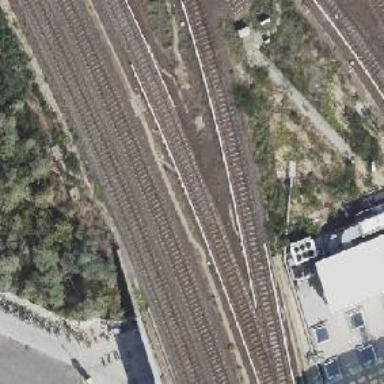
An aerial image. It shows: Yard used for service maintenance of electrified light rail railway.